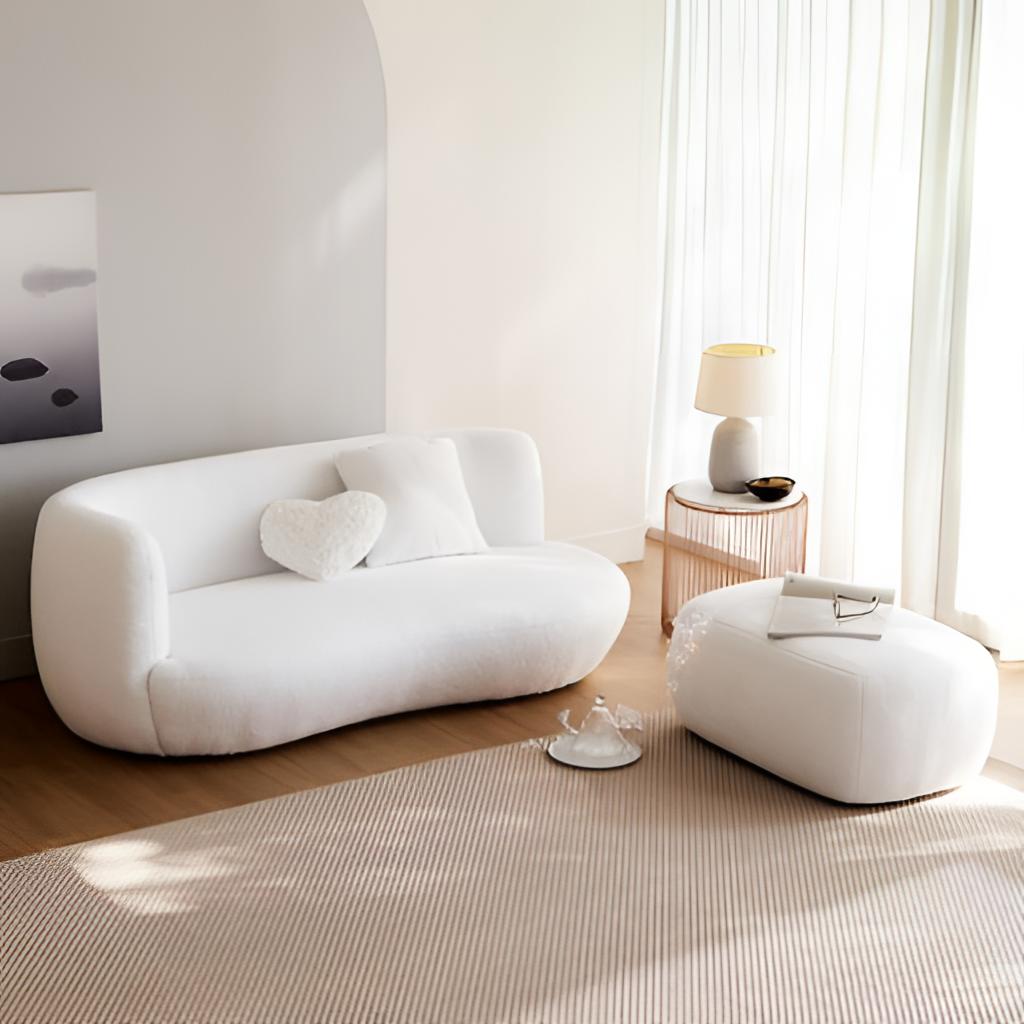
white fabric sofa, living room, paint wallpaper, with horizontal two tone pattern, wood flooring, with plank pattern, contemporary